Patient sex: M
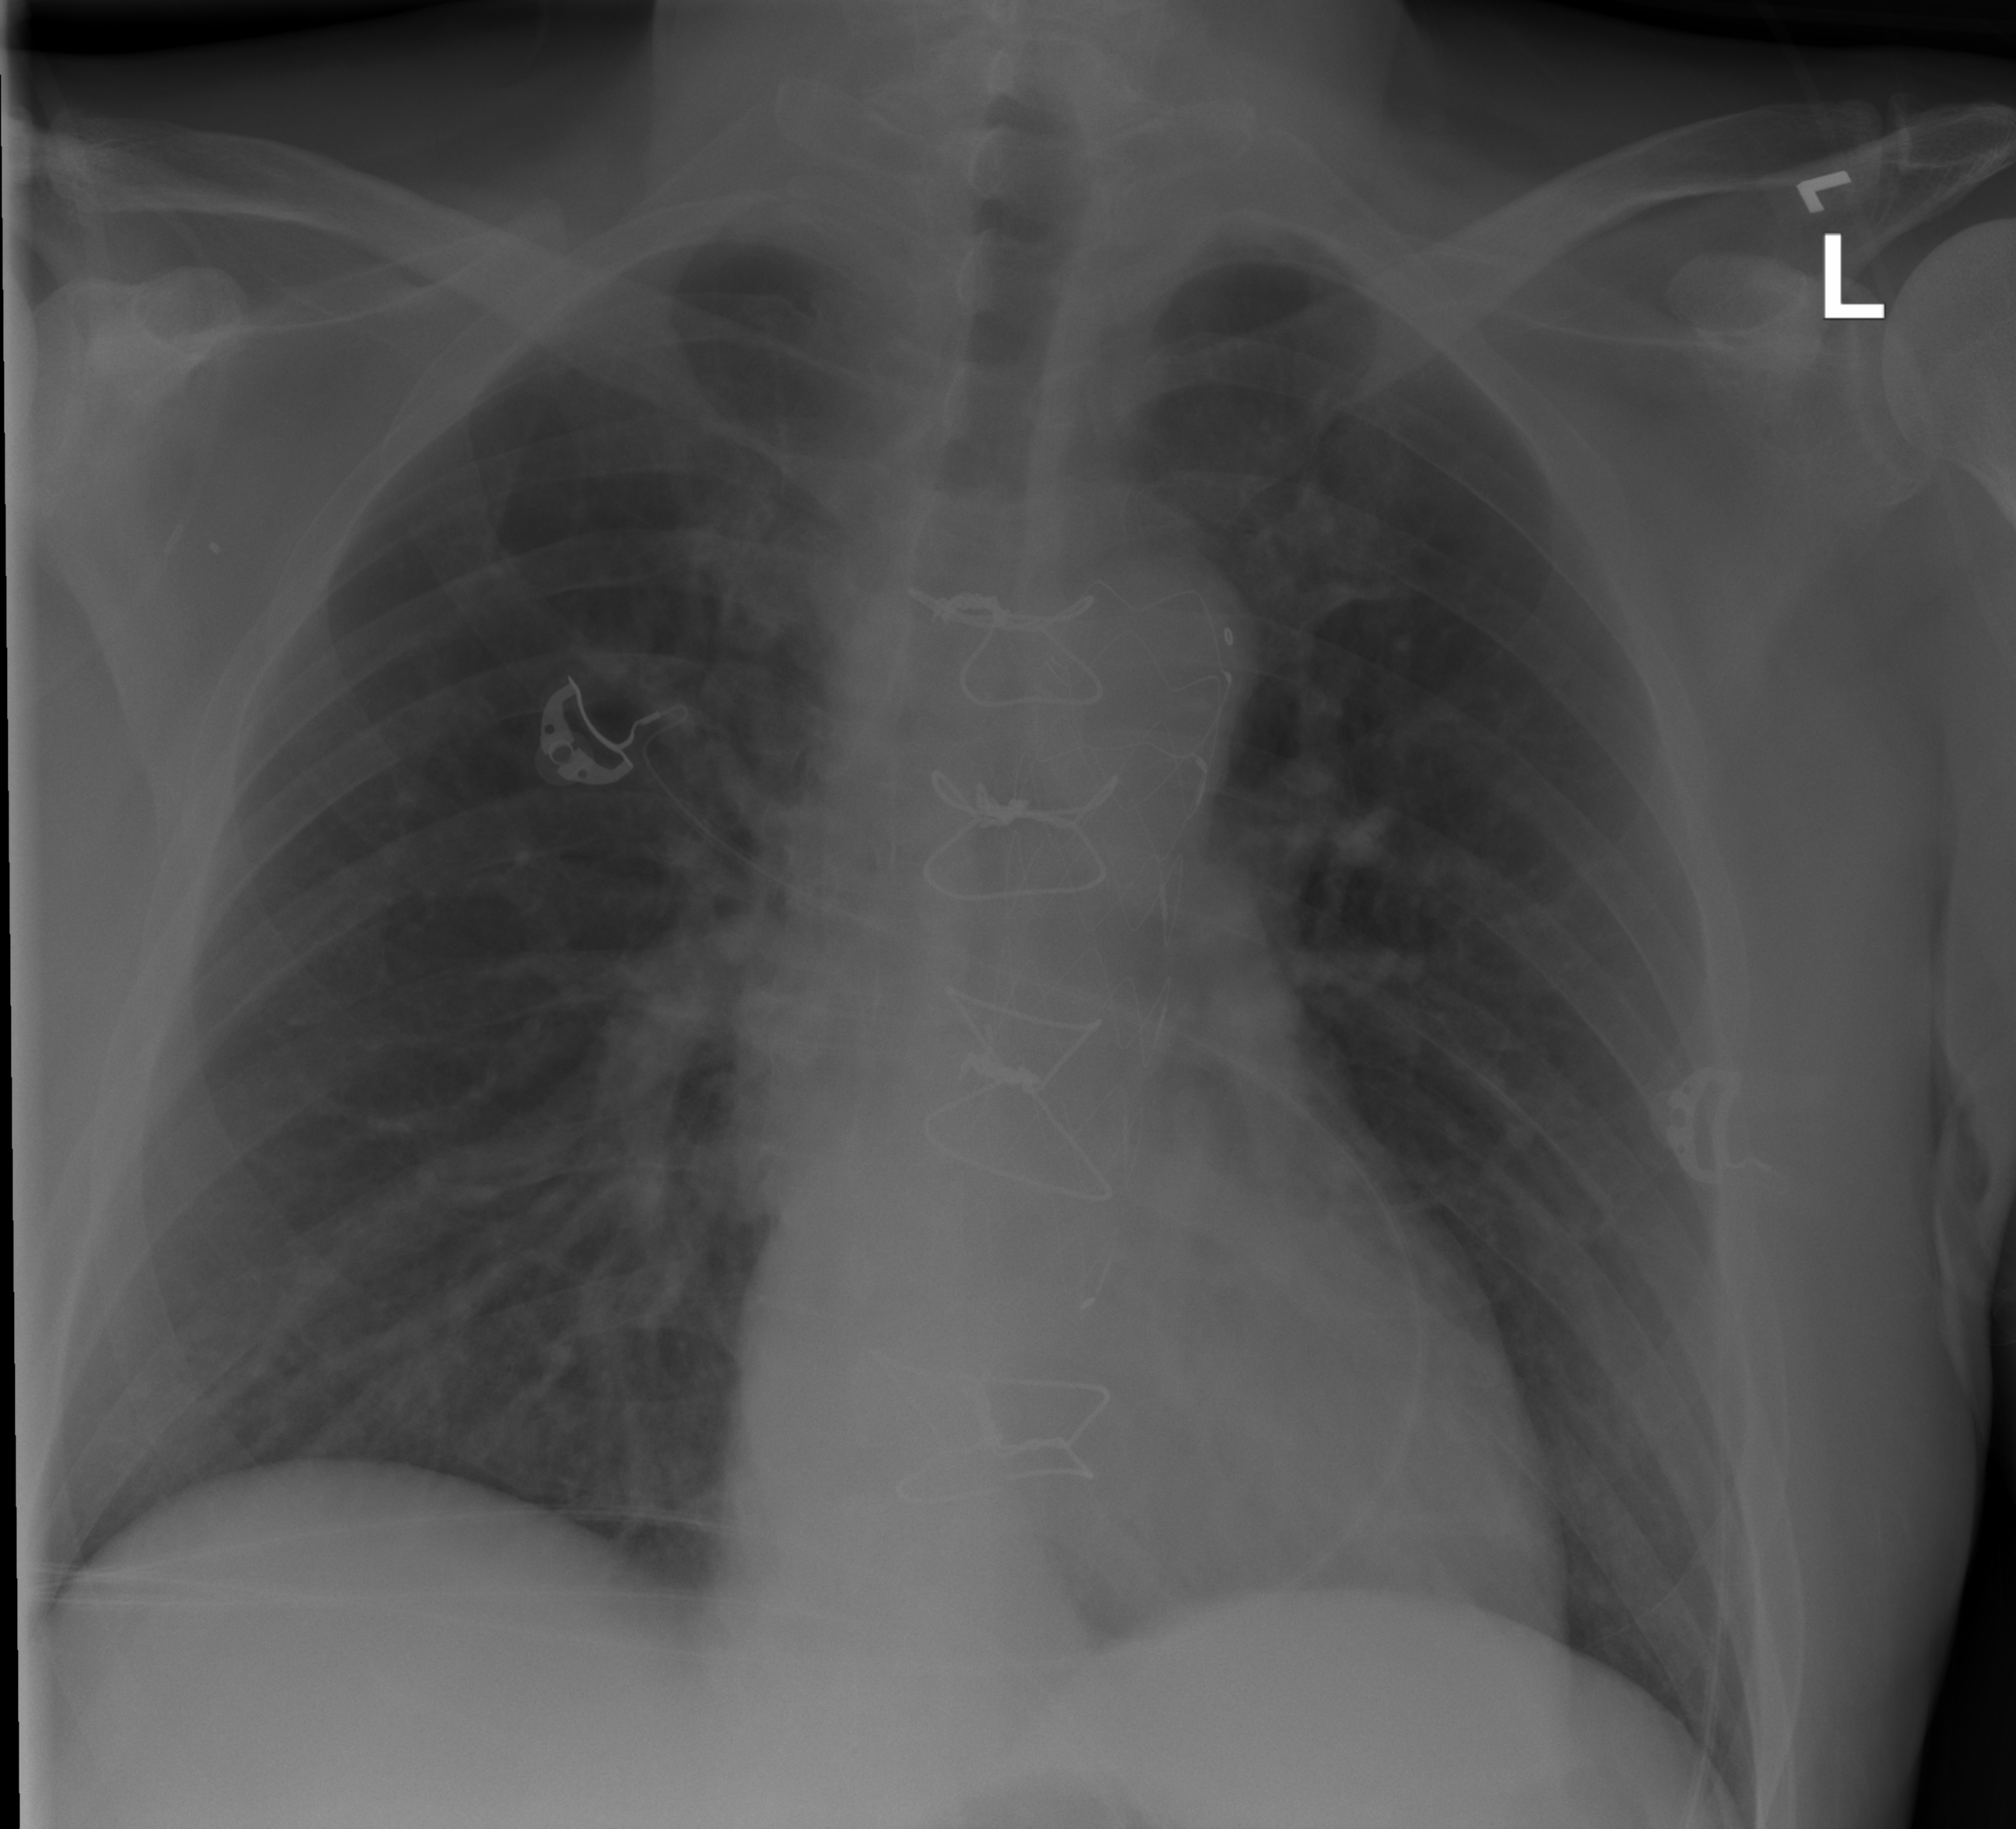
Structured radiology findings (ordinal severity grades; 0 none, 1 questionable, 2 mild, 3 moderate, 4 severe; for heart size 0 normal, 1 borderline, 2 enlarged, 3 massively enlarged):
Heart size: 2
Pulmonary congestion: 0
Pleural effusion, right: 0
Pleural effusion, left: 0
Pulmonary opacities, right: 0
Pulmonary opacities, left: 0
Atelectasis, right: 1
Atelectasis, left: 1